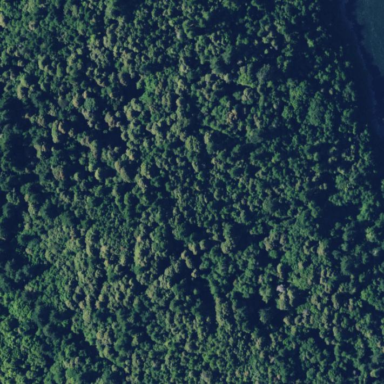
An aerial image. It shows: Forest area.